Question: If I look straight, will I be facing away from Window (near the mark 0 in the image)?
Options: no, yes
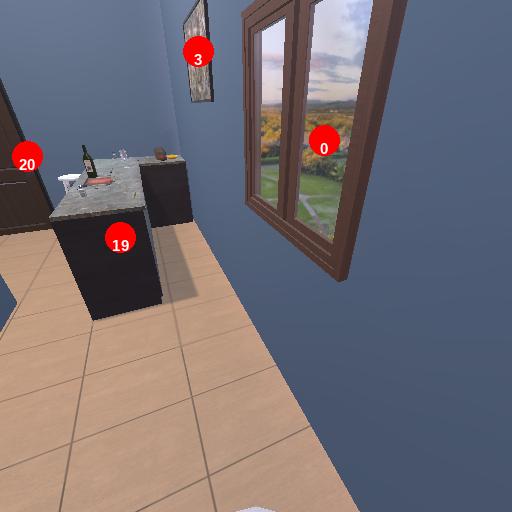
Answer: no